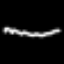
Label: squiggle